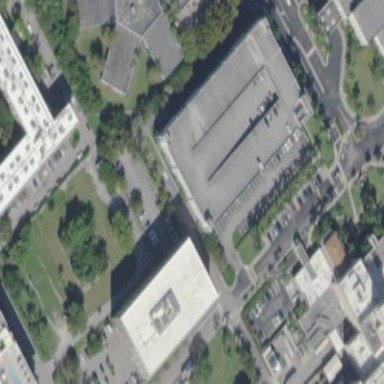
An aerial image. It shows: Multi-storey parking building.